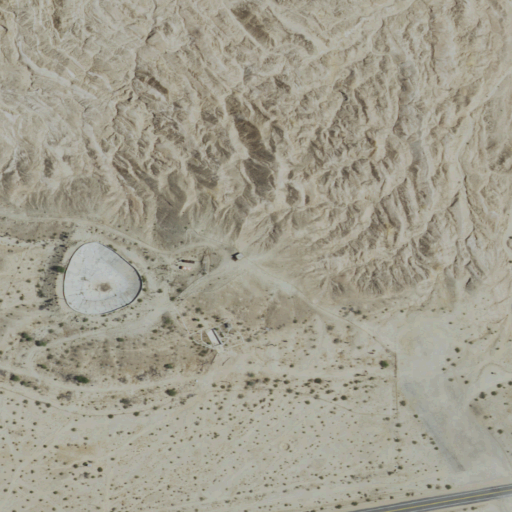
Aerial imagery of mountain in California named Sunrise Butte containing barren land, shrub, low intensity development, medium intensity development, and high intensity development